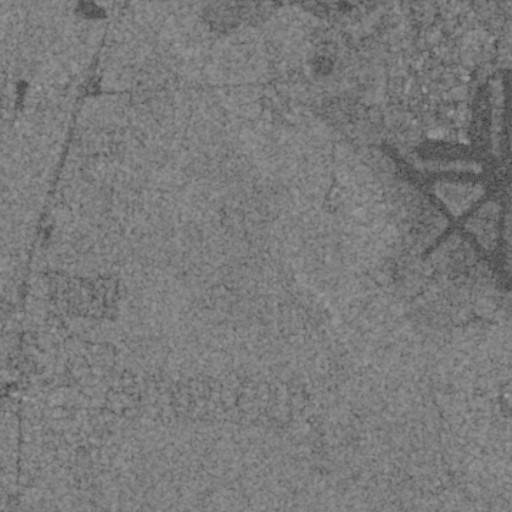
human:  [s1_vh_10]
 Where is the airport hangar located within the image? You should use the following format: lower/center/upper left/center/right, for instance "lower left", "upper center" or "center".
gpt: The airport hangar is located in the upper right of the image.
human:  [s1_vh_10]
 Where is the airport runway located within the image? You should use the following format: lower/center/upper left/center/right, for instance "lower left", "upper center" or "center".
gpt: The airport runway is located in the upper right of the image.
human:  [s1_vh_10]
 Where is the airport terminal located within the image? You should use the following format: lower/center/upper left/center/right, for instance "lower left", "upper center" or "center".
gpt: The airport terminal is located in the upper right of the image.
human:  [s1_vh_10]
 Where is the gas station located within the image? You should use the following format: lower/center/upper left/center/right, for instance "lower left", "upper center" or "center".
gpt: The gas station is located in the upper right of the image.
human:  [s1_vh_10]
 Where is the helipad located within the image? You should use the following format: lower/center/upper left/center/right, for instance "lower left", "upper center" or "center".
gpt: The helipad is located in the upper right of the image.
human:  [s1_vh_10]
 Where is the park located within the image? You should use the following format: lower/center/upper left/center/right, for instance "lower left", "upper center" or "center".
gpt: The park is located in the upper right of the image.
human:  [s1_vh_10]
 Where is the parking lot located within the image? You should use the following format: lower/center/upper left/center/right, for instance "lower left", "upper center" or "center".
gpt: The parking lot is located in the lower left of the image.
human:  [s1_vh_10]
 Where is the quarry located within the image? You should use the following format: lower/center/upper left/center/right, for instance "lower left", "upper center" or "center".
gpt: The quarry is located in the upper left of the image.
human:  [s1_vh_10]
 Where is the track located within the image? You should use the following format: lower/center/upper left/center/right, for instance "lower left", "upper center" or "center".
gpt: The track is located in the upper right of the image.
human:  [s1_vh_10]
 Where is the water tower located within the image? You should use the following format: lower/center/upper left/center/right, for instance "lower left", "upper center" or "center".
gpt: The water tower is located in the upper right of the image.
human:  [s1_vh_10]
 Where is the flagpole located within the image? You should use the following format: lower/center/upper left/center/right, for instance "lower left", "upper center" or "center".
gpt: The flagpole is located in the upper right of the image.
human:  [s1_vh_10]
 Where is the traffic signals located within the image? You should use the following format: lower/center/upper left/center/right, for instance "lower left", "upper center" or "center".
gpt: The traffic signals is located in the upper left of the image.
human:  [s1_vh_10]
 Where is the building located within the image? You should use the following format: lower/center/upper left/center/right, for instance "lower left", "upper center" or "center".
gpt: There is no building in the image.

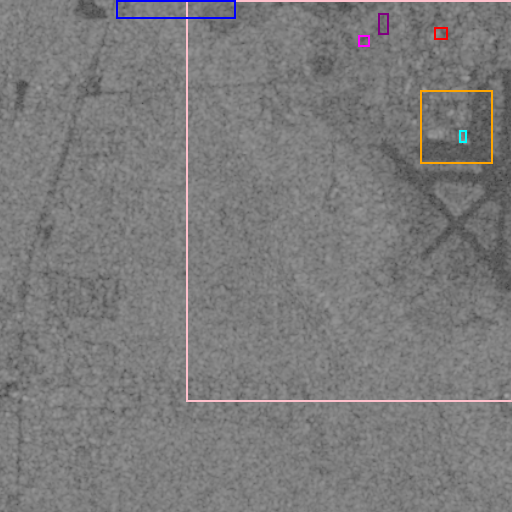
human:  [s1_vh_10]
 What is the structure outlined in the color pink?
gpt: The structure outlined in pink is an airport.
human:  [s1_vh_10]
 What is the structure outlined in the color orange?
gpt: The structure outlined in orange is an airport apron.
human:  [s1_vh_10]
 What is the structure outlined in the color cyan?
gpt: The structure outlined in cyan is an airport hangar.
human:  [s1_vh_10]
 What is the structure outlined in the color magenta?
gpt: The structure outlined in magenta is a park.
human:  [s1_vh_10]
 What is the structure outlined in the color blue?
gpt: The structure outlined in blue is a quarry.
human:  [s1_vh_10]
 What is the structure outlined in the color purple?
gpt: The structure outlined in purple is a track.
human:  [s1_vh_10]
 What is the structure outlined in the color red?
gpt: The structure outlined in red is a building.
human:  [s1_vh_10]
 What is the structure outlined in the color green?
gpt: There is no green outline.